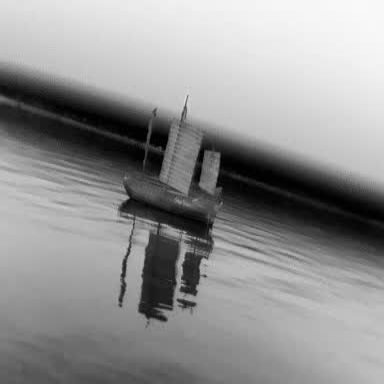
There is a sailboat in the infrared image.